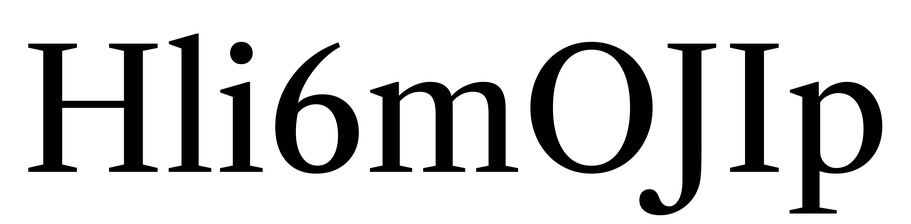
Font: LibreCaslonText_Regular